Field crop: maize
Growth stage: 2
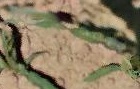
Species: maize